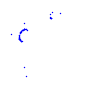
Particle: proton